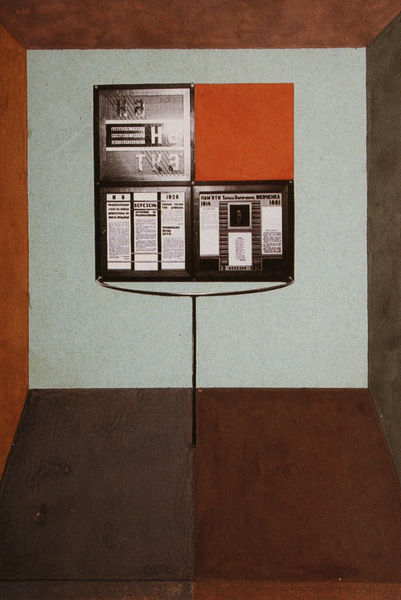
Titel: Ausstellungsprojekt "Kanatka"
Künstler: Wassilij Jermilow
Standort: Köln
Institution: Museum Ludwig
Schlagwörter: blau, komposition, braun, grau, licht, orange, raum, schwarz, rot, innenraum, boden, decke, schrift, perspektive, abstrakt, linien, spalten, tafel, reflexe, collage, lichtreflexe, wände, rechteck, text, zeitung, kasten, quadrate, ständer, illusion, geometrie, quadrat, russisch, kyrillisch, collgae